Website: apple
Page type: account-dashboard
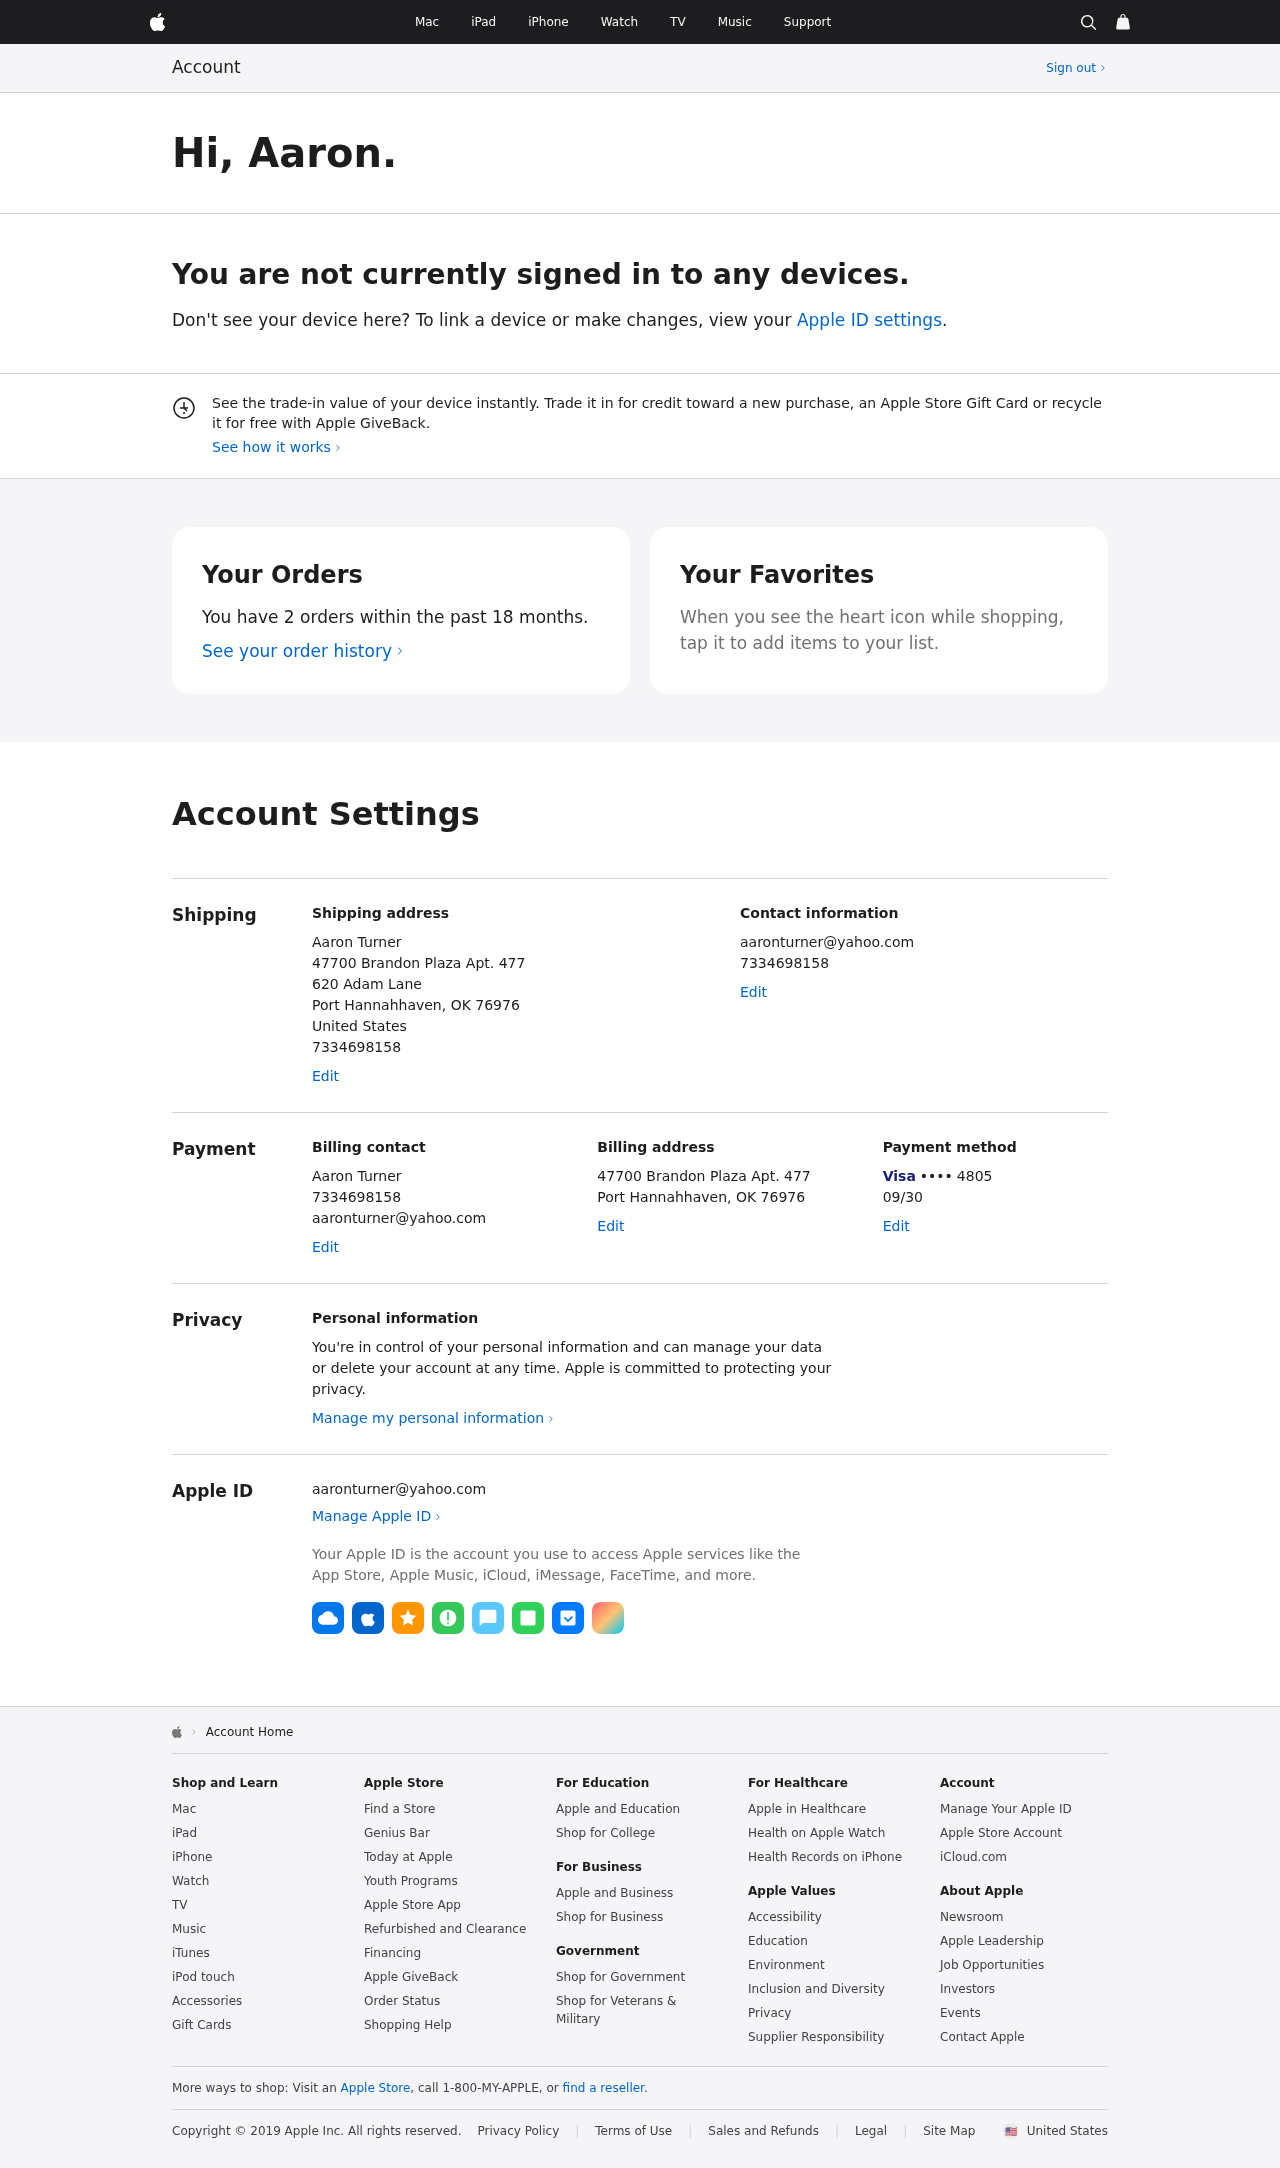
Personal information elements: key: PII_CARD_EXPIRY
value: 09/30
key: PII_CARD_LAST4
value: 4805
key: PII_CARD_TYPE
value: Visa
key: PII_CITY_STATE_ZIP
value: Port Hannahhaven, OK 76976
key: PII_COUNTRY
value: United States
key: PII_EMAIL
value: aaronturner@yahoo.com
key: PII_FIRSTNAME
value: Aaron
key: PII_FULLNAME
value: Aaron Turner
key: PII_PHONE
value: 7334698158
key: PII_STREET
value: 47700 Brandon Plaza Apt. 477
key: PII_STREET2
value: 620 Adam Lane
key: PII_PHONE2
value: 7334698158
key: PII_FULLNAME2
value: Aaron Turner
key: PII_PHONE3
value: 7334698158
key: PII_EMAIL2
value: aaronturner@yahoo.com
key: PII_CITY_STATE_ZIP2
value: Port Hannahhaven, OK 76976
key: PII_EMAIL3
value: aaronturner@yahoo.com